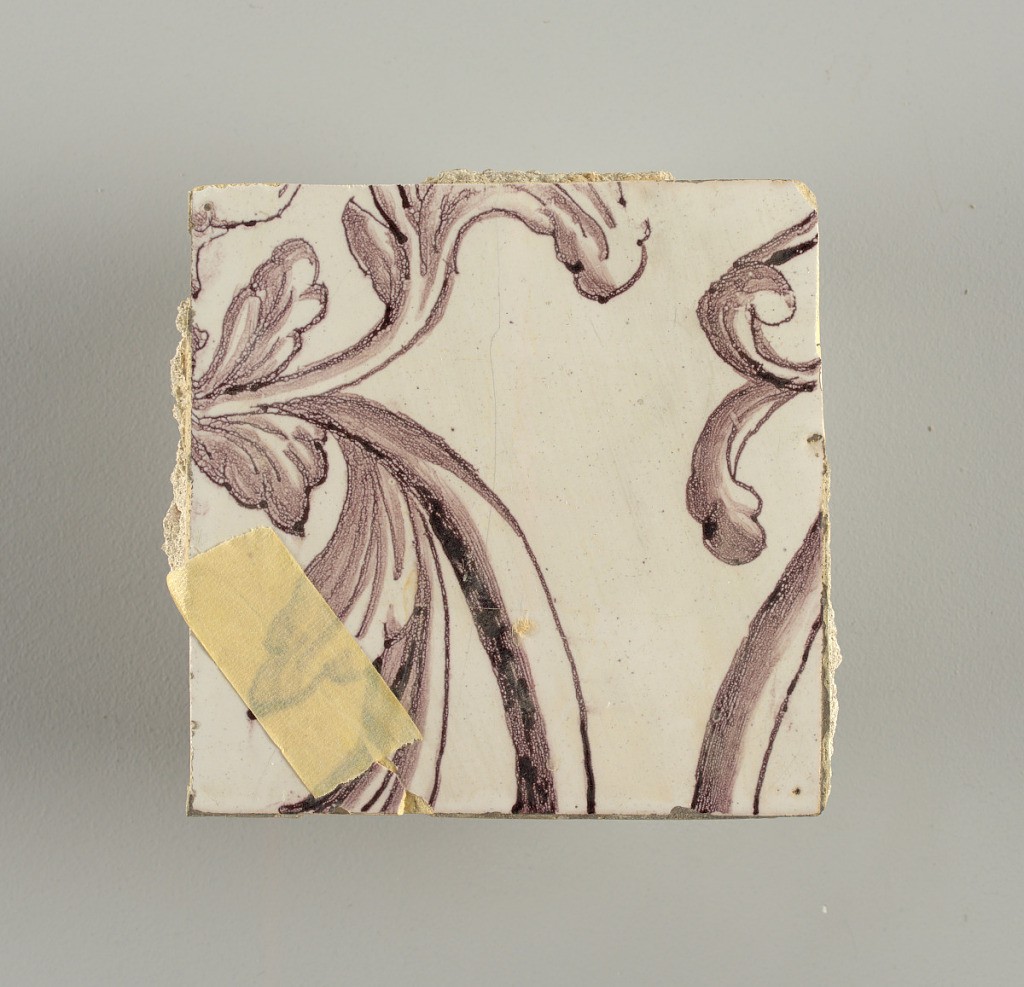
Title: Wall facing
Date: ca. 1725
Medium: Tin-glazed earthenware, underglaze
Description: Horizontal rectangle.  Thirty-seven tiles wide and twenty-one high with opening for door or window nineteen and one-half tiles high and twelve wide.  To left and right of opening, centered canopy above. Left, woman representing Hope, right, a sculputure urn.  Centered above opening, a mascaron.  Arabesque design of foliage.